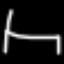
Label: chair